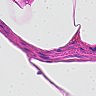
Metastatic tissue present: no